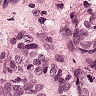
Metastatic tissue present: yes